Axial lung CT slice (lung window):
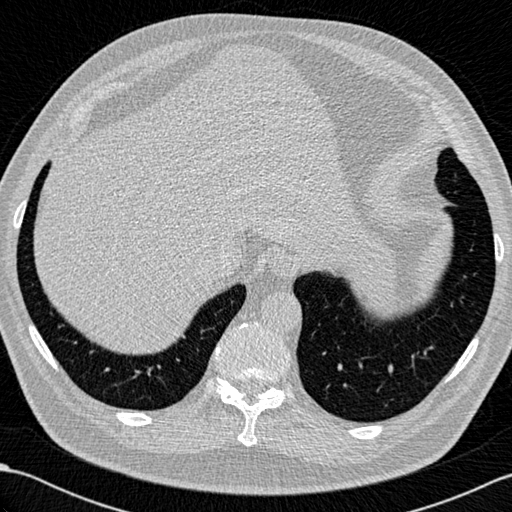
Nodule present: no